Aerial crown-view tile of a tropical tree (Barro Colorado Island, Panama), acquired 20240813:
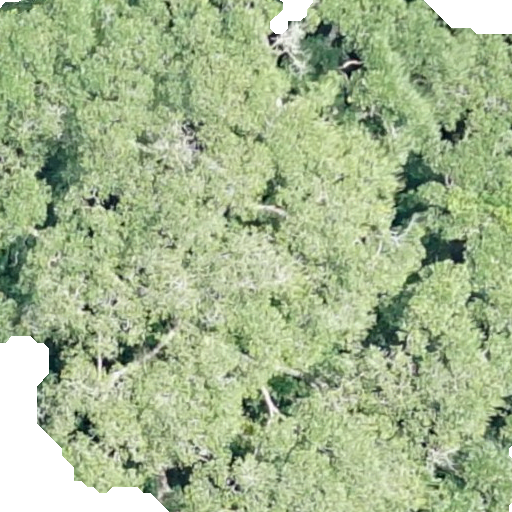
Species: Ficus insipida
GBIF accepted scientific name: Ficus insipida
Crown area: 476.739 m²